Question: How would i go on about placeing widgets on a frame, which is in the zoomed state, that cannot be resized while using '.grid()'?
I want to be able to place the buttons on the right most of the screen while placing a treeview on the left of the screen, with say an instance of 'whitespace' in the middle. I'm not sure if it can be done personally, and in my experience with tkinter i have only used smaller windows which are not 'Zoomed' or 'fullscreen' making '.grid()' placement really easy to use without this problem. Ive looked across the web for a solution but not yet found one.
I would like to be able to layout my tkinter window in the layout provided down below.

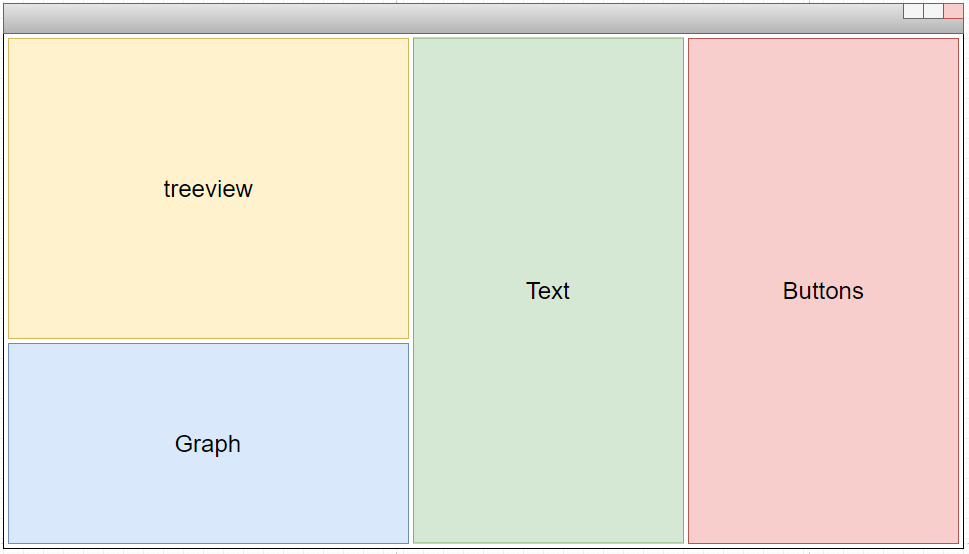
Answer: The frustrating thing about questions like this is a) there are at least half a dozen ways to accomplish what you want, and b) the best way depends on variables that you haven't defined. For example, how do you decide the proportions of each section -- are you hard-coding them, do you want tkinter to compute them based on what's inside? What behavior do you want if the user resizes the window? And so on.
## Getting Started
Let's start with the import statements and the root window. I hate full screen windows so I'm going with a smaller fixed size. The layout will work no matter what size, you can resize it to whatever you want.
'''
import tkinter as tk
root = tk.Tk()
root.geometry("900x600")
'''
## Add frames for each section
Next, lets create a frame for each section. Each frame will use the colors from your image to make it easier to visualize. I could use any widget, but frames are the most common widget to use as a container for other widgets (for example, a treeview or text widget with a scrollbar, a graph possibly with buttons, etc)
'''
treeview_frame = tk.Frame(root, background="#FFF0C1", bd=1, relief="sunken")
graph_frame = tk.Frame(root, background="#D2E2FB", bd=1, relief="sunken")
text_frame = tk.Frame(root, background="#CCE4CA", bd=1, relief="sunken")
button_frame = tk.Frame(root, background="#F5C2C1", bd=1, relief="sunken")
'''
## Designing your layout
With that out of the way, we can lay the widgets out. We could use 'pack' for this pretty easily, but 'grid' can be a bit easier to understand when you're learning.
When I look at your image, it's pretty clear to me that you have two rows and three columns. It looks like the first column (column 0) is a smidge wider than the other columns. Similarly, the first row (row 0) looks to be a smidge taller than the other row. We'll use that information in a bit.
## Laying out the widgets with grid
First, let's put everything in their respective rows and columns. It should be pretty obvious, so I'll let the code do the explaining.
'''
treeview_frame.grid(row=0, column=0, sticky="nsew", padx=2, pady=2)
graph_frame.grid(row=1, column=0, sticky="nsew", padx=2, pady=2)
text_frame.grid(row=0, column=1, rowspan=2, sticky="nsew", padx=2, pady=2)
button_frame.grid(row=0, column=2, rowspan=2, sticky="nsew", padx=2, pady=2)
'''
# Configuring the grid as a whole
Next comes a very important step that almost all beginners forget: you need to give each row and column a weight. The weight determines how 'grid' allocates extra space. Since you said you want a zoomed window, you'll probably have a bunch of extra space after adding in your actual widgets.
Here's where the relative widths and heights come in. The 'weight' attribute is a value that specifies how extra space is allocated. For example, if you have a column with a weight of 1 (one), and another with a weight of 2, the one with the weight of 2 will get two times the extra space of the other. In For example, if tkinter calculates that there's 100 extra pixels it needs to fill, it will give 66 or 67 pixels to one, and 33 or 34 to the other.
Something to keep in mind is that rows and columns have a weight of 0 (zero). That means that they are not given any extra space.
A rule of thumb says that most of the weight should be given to the "main" widget on the screen. For a text editor that would be a text widget, for a drawing app it might be a canvas. For a reporting app it might be a treeview. Since you have all of that, I don't know exactly how you want the space allocated.
### Configuring the rows
I'm going to guess, and say that row 0 where the treeview is should take up a little more than half the height. I'm going to give it a weight of 3 and the other a weight of 2. If you want both the treeview and graph to be the same size you would give them each a weight of 1. If the graph is a fixed size but the treeview should be as big as possible, give the graph a weight of 0 (zero) and the tree a weight of 1.
'''
root.grid_rowconfigure(0, weight=3)
root.grid_rowconfigure(1, weight=2)
'''
### Configuring the columns
Now we need to go through the same exercise with the columns. It looks like the first column, column zero, takes up just a bit more room than the other columns. So, I'm going to give it a weight of 3 and the others a weight of 2. Like with the rows, you can put all the weight in one column, distribute it equally, or do it however you wish.
'''
root.grid_columnconfigure(0, weight=3)
root.grid_columnconfigure(1, weight=2)
root.grid_columnconfigure(2, weight=2)
'''
## Final steps
That's it, for a basic layout.
If you call a call to 'root.mainloop()' at the end of all that code you'll have a window that looks almost exactly like the picture you provided. Notice that it all scales beautifully as you resize the window.
## Adding more widgets
Now you can start to add widgets to each frame, without having to worry too much about how they affect the rest of the window. Not only that, but you can use 'pack' for some, and 'grid' or 'place' for others. For example, if you wanted the treeview to have a scrollbar, you might create it like this:
'''
tree = ttk.Treeview(treeview_frame)
sb = ttk.Scrollbar(treeview_frame)
sb.pack(side="right", fill="y")
tree.pack(side="left", fill="both", expand=True)
'''
The only thing that might surprise you is that if you put in a very large widget, it may mess up the proportions. The simplest solution is usually to set the width and height to something small, and let it grow to fit. If you make it large, it will want to be large, pushing other widgets away.